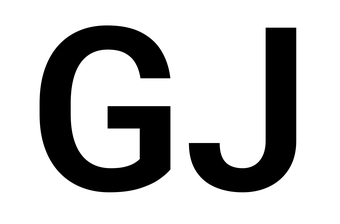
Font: Roboto_SemiBold